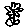
Label: flower